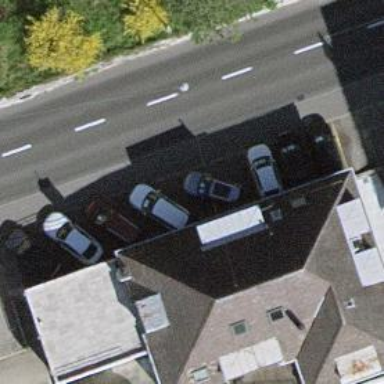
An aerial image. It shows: Car shop building.